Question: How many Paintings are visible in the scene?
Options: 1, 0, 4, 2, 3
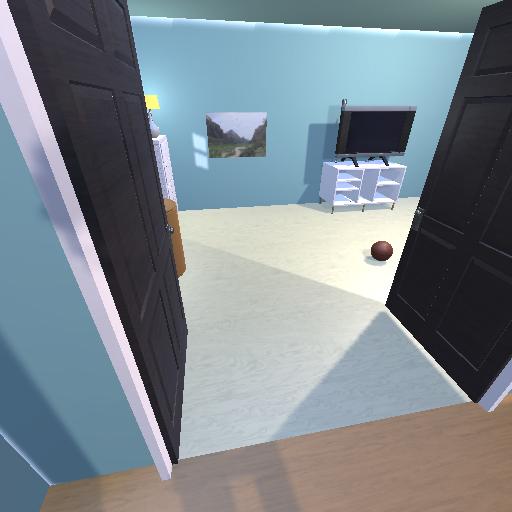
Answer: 1